Current action and preconditions to check: trajectory_clear

Your task: For each precondition in the list above, predict whether it will hold at this action.

Consider the current scene as observed from the mobile robot's camera, and analyze the predicted future states of all dynamic agents (e.g., people, animals, vehicles, or any moving entities) within the NEXT SECOND.

IMPORTANT: Only answer "very likely" if you are absolutely certain—based on strong, clear evidence—that a dynamic agent will violate the precondition in the predicted future state. Do NOT answer "very likely" for unlikely, ambiguous, or low-probability risks.

Ask yourself for each precondition: Is there a high probability, with clear and convincing evidence, that the predicted future states of any dynamic agent will interfere with the predicted future state of the currently executing action within the NEXT SECOND, causing that precondition to fail?

Assess the risk level based on these predictions. Use "likely" or "very likely" if motions create a clear risk of interference.

Use "neutral" or "improbable" if agents are nearby but their predicted paths are clearly diverging or non-conflicting.

Failure Risk Categories: "very improbable", "improbable", "neutral", "likely", "very likely"

Answer Format: Output ONLY the probability_of_failure value from these categories: "very improbable", "improbable", "neutral", "likely", "very likely"

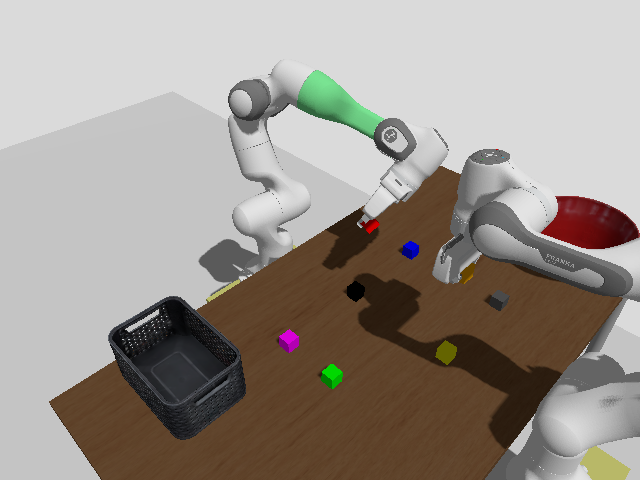

Answer: improbable